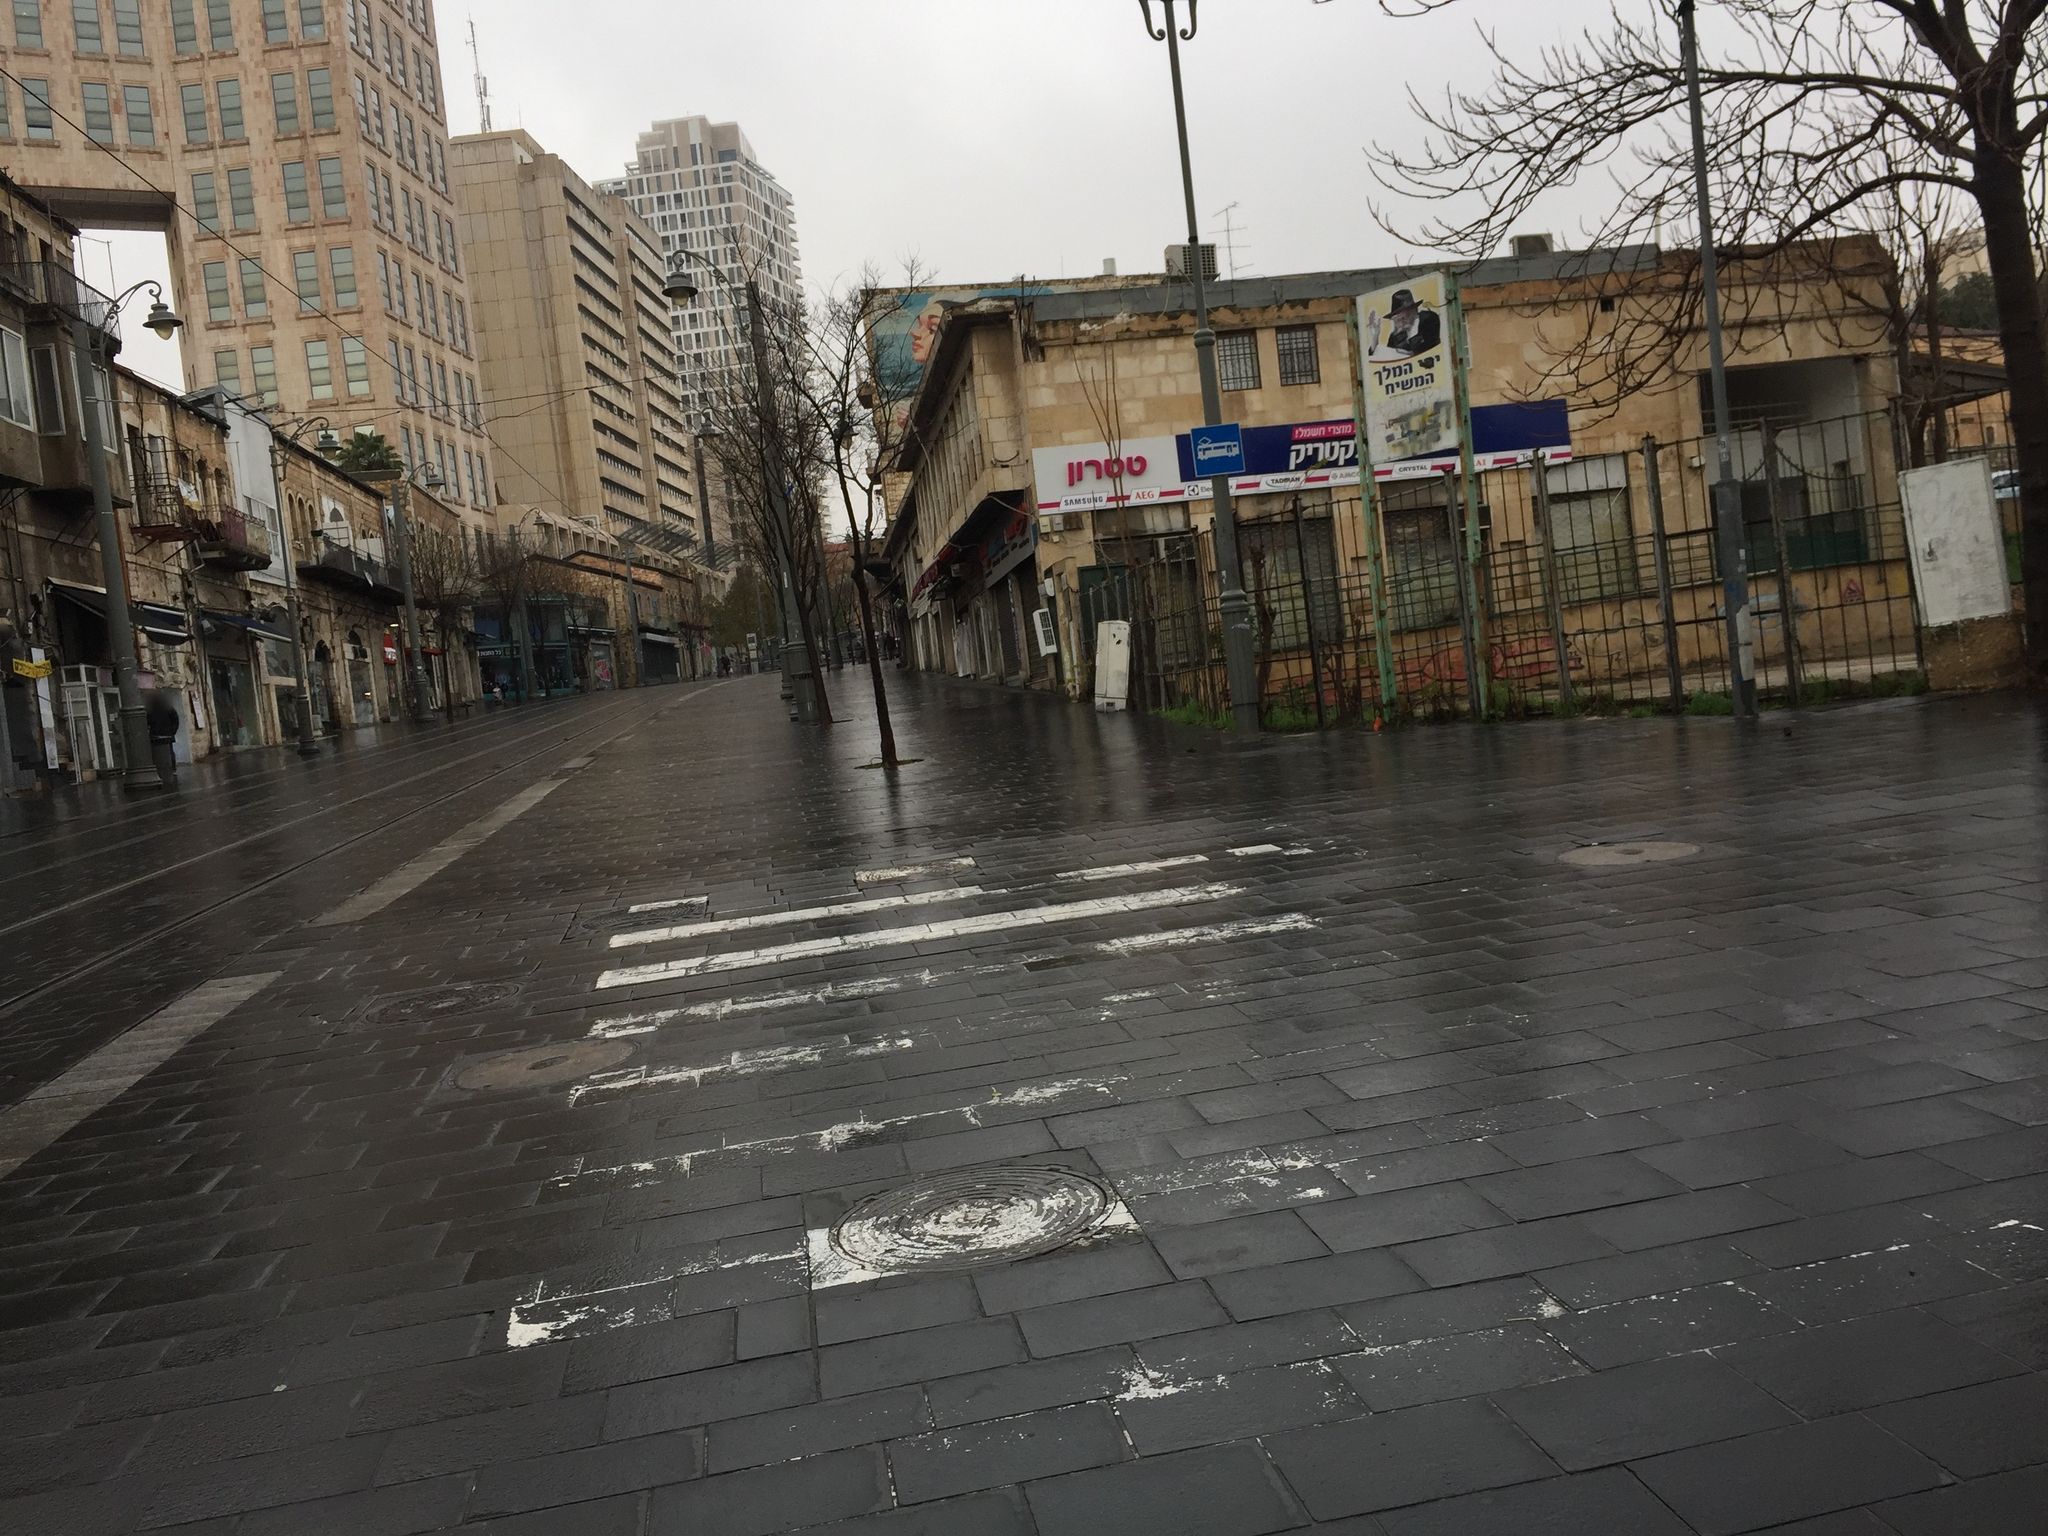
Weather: rainy
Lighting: day
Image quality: good
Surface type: walking surface
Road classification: footway, pedestrian, residential
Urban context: urban centre
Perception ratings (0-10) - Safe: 5.6, Lively: 8.37, Beautiful: 5.9, Boring: 3.51, Depressing: 4, Wealthy: 8.24